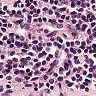
Metastatic tissue present: no